Question: I'm trying to use a datagrid in my VB application. But I'm running into a problem. I keep getting this column, shown below highlighted in red, and I can't figure out how to get rid of it.
What property do I use to get rid of this column?

Further more, how can I create a context menu for when I right click on a grid row.
Thanks for any help.
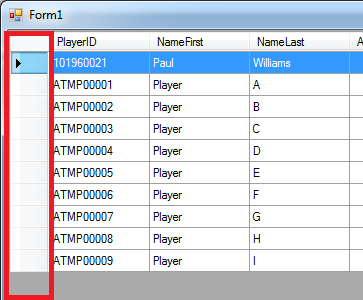
Answer: It's <URL> property.
And about context menu, you should check that questions: <URL>